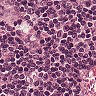
Metastatic tissue present: no